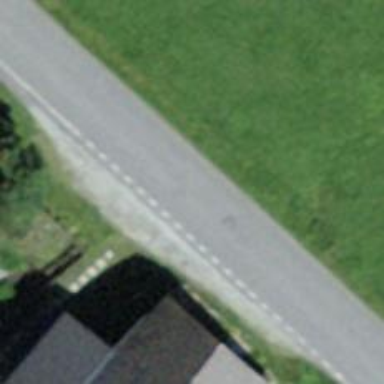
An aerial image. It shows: Passing place on the road.